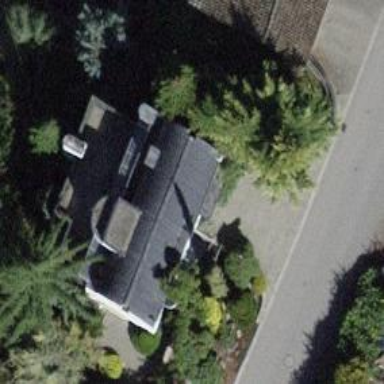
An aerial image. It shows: Building with tile roof.